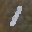
Label: 1